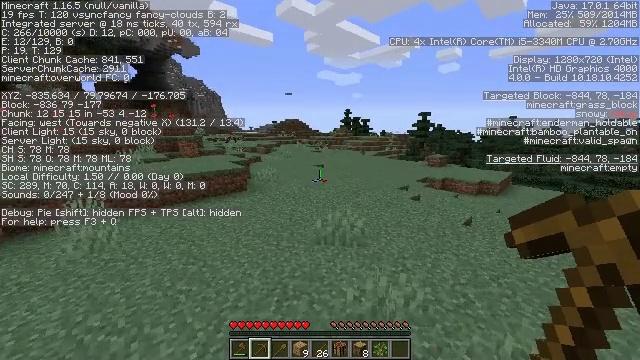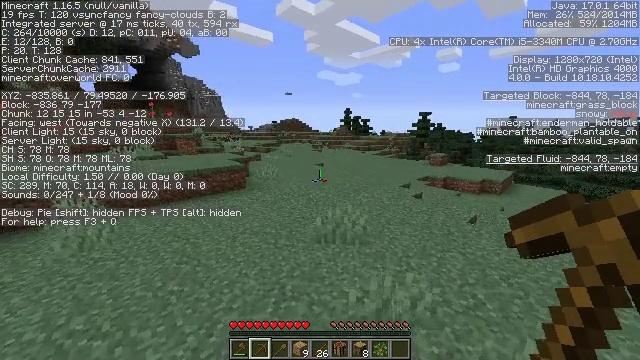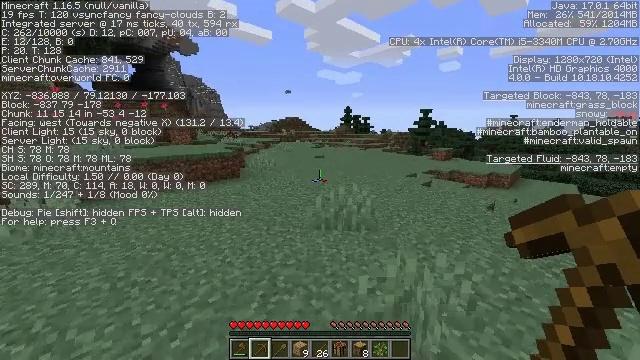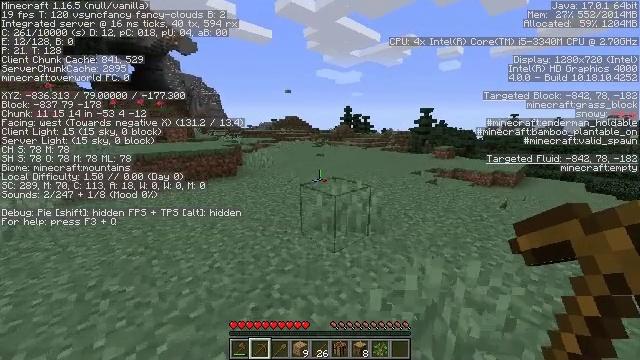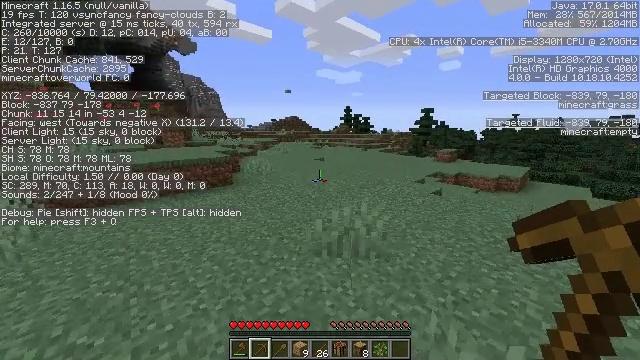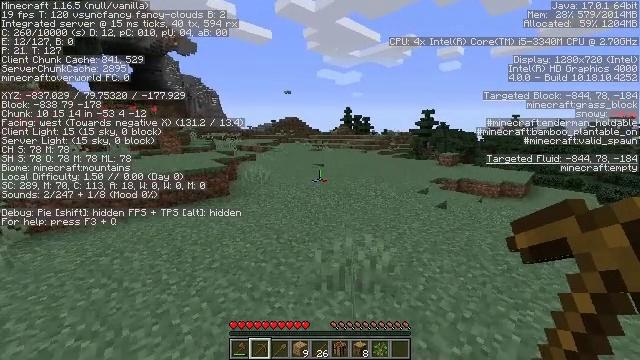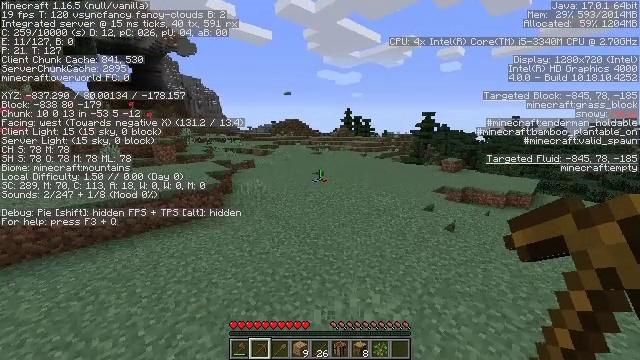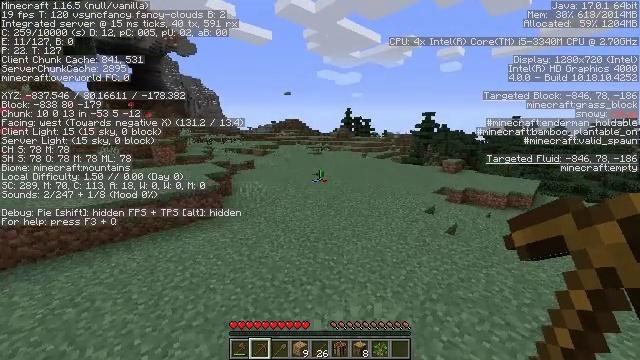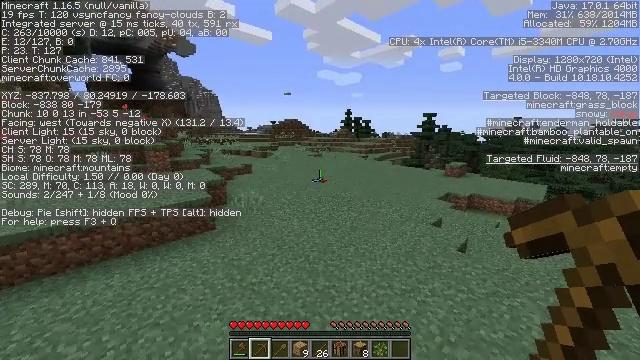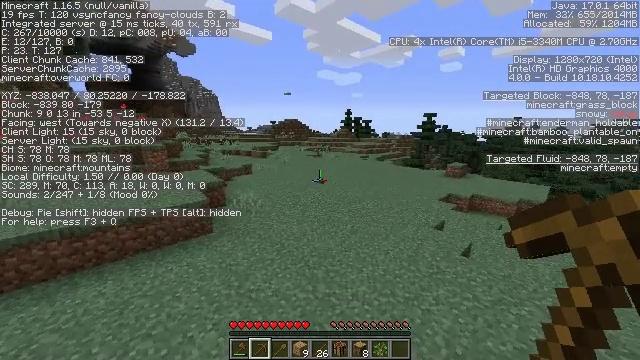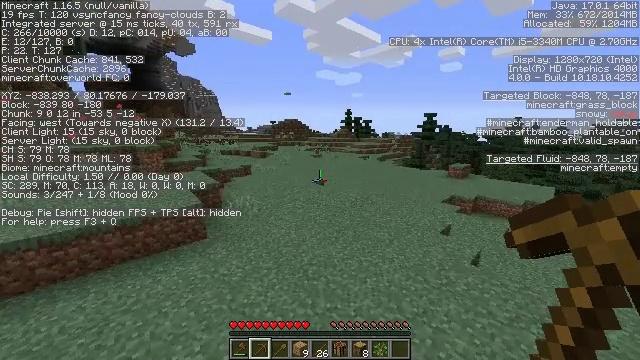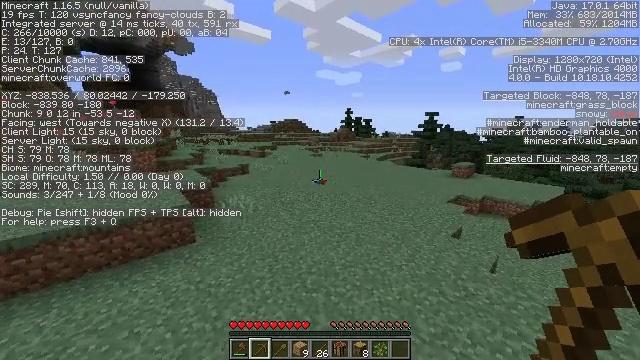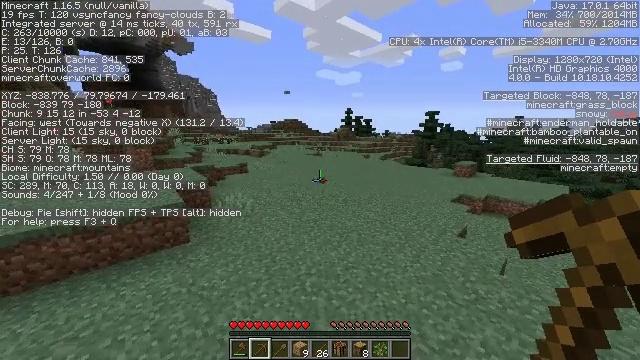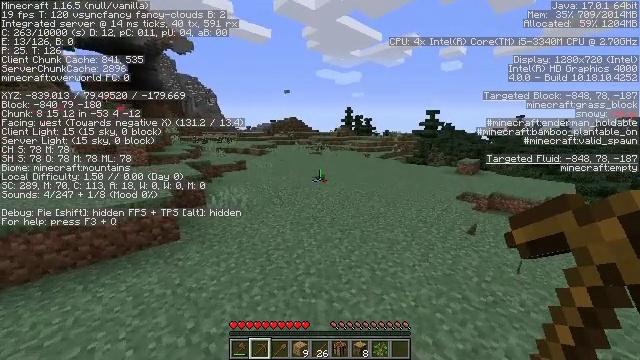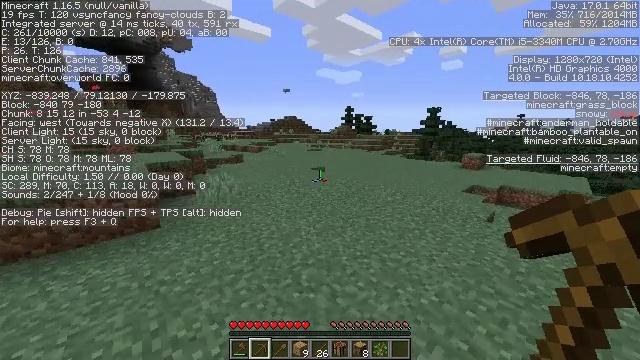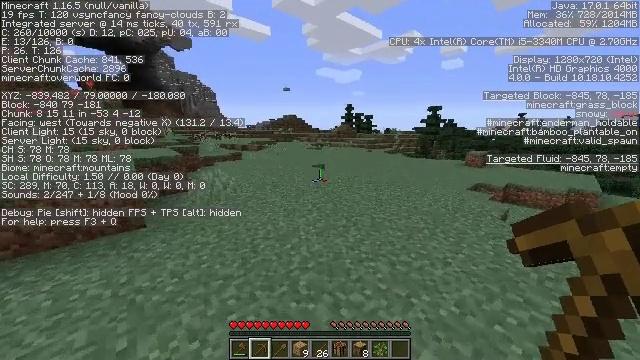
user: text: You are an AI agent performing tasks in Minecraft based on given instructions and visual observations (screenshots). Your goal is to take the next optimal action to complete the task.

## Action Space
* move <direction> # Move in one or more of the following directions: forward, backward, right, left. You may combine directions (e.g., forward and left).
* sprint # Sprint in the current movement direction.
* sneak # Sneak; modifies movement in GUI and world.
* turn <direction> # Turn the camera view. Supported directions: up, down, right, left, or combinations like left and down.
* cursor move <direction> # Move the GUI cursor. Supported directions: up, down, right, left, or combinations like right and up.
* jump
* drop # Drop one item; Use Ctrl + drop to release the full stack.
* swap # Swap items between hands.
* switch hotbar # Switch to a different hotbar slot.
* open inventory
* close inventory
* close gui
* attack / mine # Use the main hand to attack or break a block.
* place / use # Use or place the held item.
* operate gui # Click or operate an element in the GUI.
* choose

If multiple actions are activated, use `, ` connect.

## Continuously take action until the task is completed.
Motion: motion action
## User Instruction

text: Gather spruce leaves to collect foliage.
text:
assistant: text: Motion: move forward, jump
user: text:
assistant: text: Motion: move forward, jump
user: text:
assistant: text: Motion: move forward, jump
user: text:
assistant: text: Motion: move forward, jump
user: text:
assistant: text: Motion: move forward, jump
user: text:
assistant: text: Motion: move forward, jump
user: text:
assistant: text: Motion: move forward, jump
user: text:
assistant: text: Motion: move forward, jump
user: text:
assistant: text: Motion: move forward, jump
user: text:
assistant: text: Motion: move forward, jump
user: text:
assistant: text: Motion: move forward, jump
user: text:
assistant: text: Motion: move forward, jump
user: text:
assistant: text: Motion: move forward, jump
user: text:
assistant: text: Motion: move forward, jump
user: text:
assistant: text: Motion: move forward, jump
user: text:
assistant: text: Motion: move forward, jump
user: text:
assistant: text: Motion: move forward, jump
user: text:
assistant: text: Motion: move forward, jump
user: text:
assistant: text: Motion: move forward, jump
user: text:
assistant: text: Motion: move forward, jump
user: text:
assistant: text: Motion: move forward, jump
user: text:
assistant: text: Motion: move forward, jump
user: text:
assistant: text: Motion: move forward, jump
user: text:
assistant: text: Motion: move forward, jump
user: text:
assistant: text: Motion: move forward, jump
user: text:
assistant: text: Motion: move forward, jump
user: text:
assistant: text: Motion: move forward, jump
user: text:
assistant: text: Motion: move forward, jump
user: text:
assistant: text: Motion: move forward, jump
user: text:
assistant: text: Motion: move forward, jump